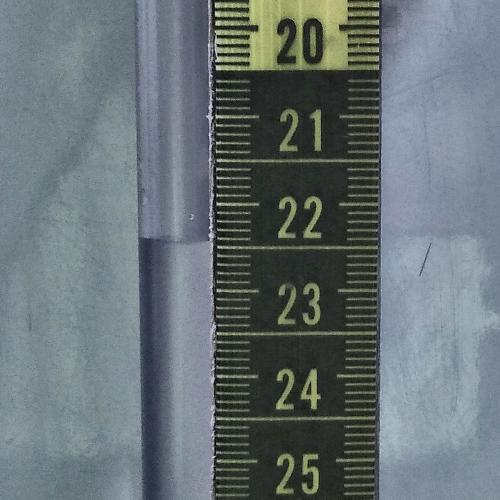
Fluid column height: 22.4 cm